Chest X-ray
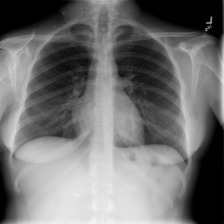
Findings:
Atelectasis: negative
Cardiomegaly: negative
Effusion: negative
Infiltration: negative
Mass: negative
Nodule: negative
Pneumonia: negative
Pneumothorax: negative
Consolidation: negative
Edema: negative
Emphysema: negative
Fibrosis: negative
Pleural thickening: negative
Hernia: negative